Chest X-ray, PA view. Patient: 23 years old, sex F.
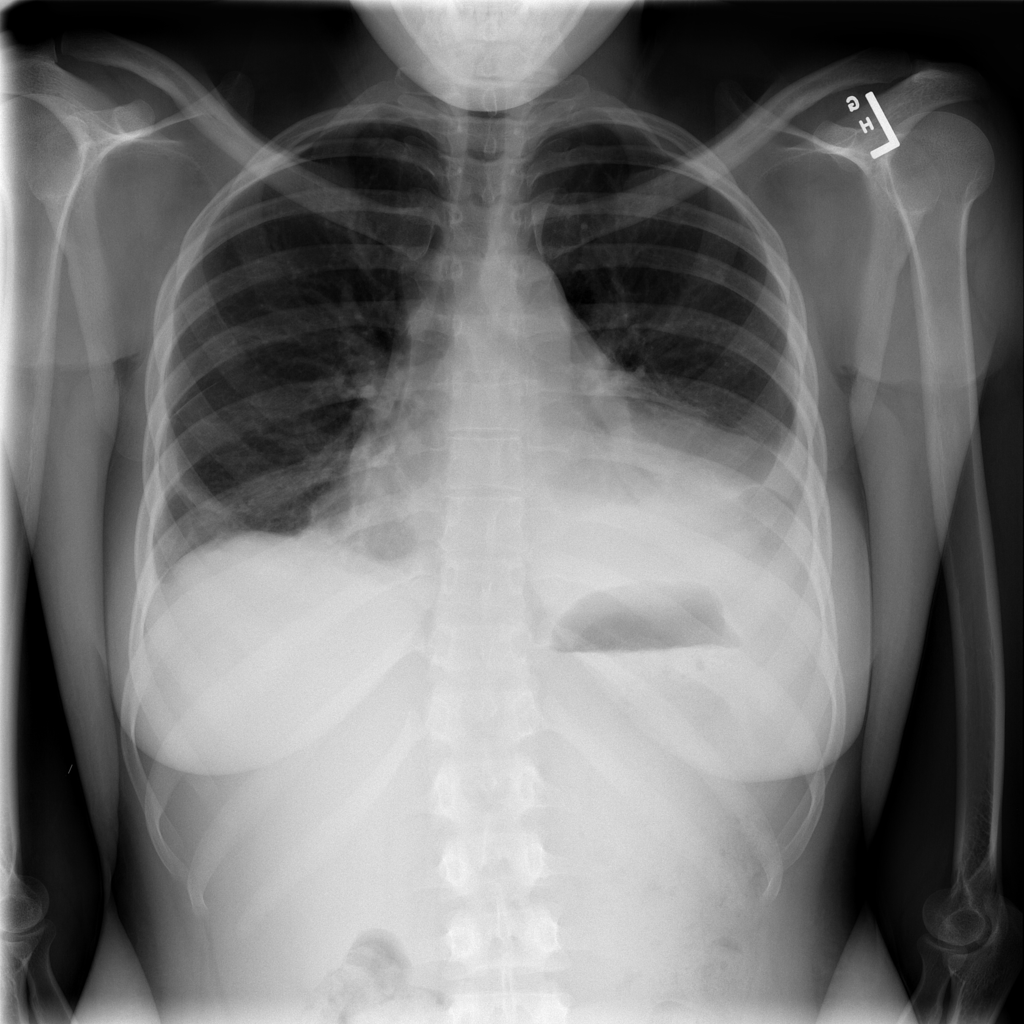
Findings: Atelectasis, Effusion